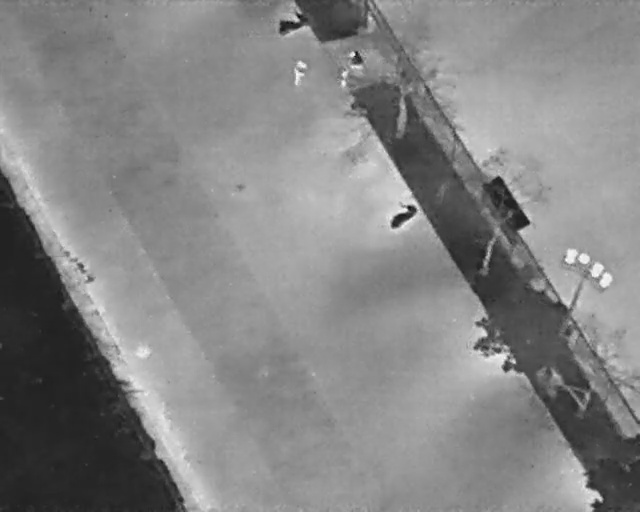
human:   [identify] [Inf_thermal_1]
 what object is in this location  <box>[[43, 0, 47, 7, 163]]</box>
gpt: <ref>1 medium bicycle at the top</ref>